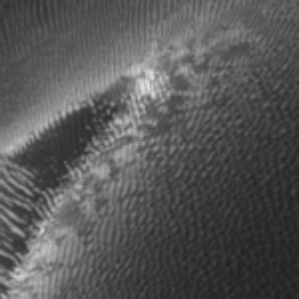
Label: frost